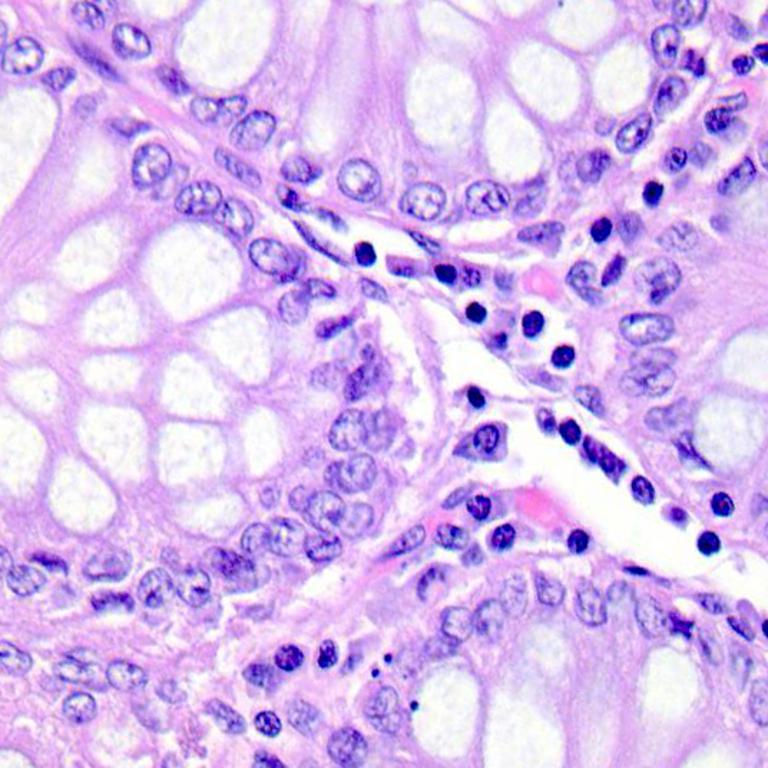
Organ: colon
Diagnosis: benign